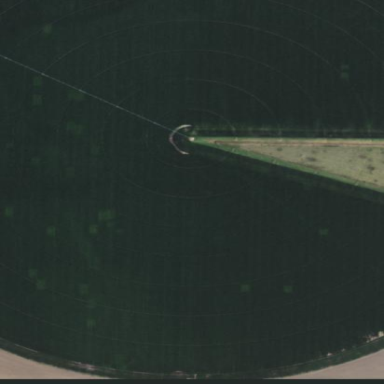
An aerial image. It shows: Farmland with pivot irrigation system.